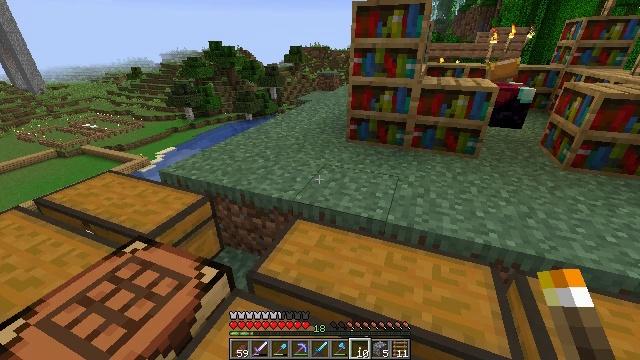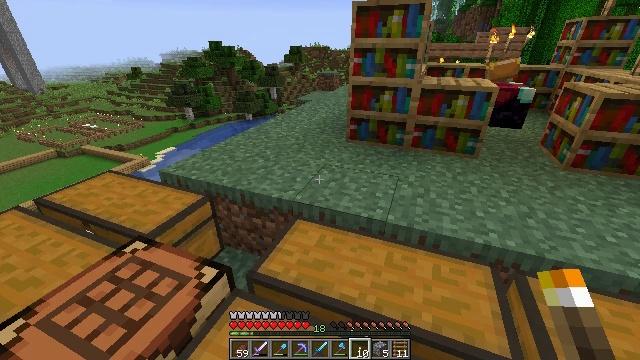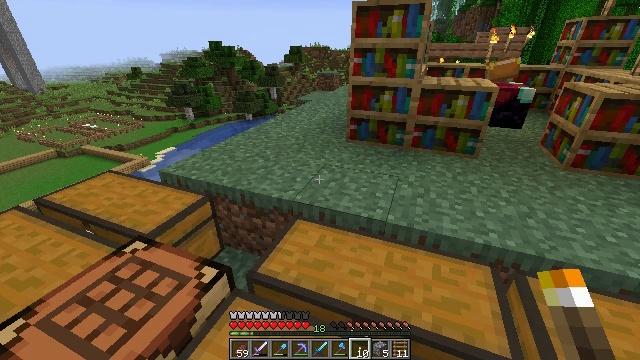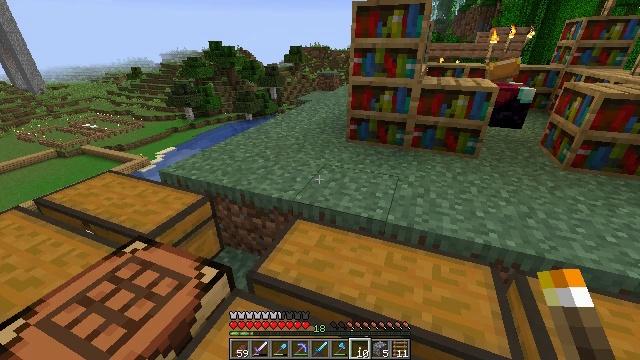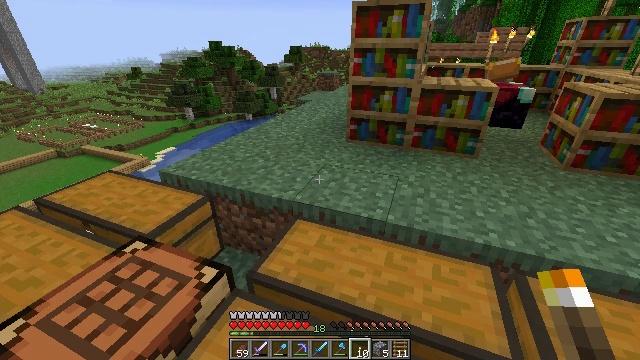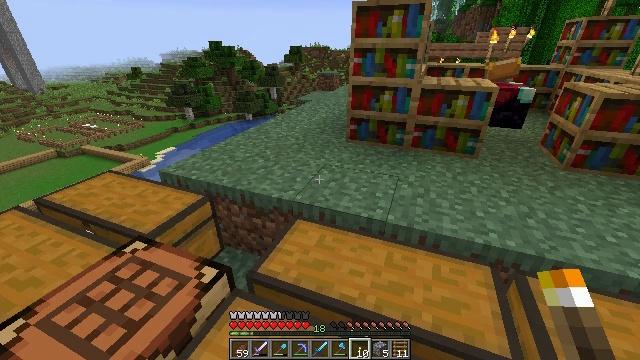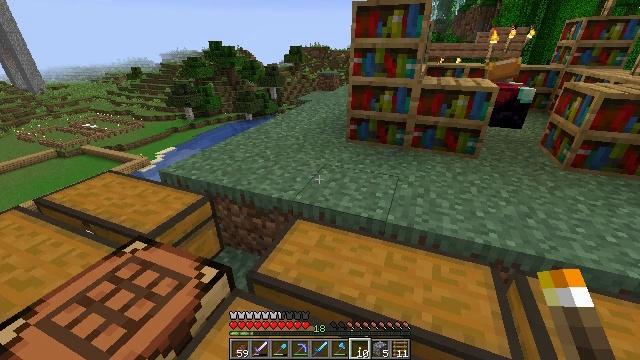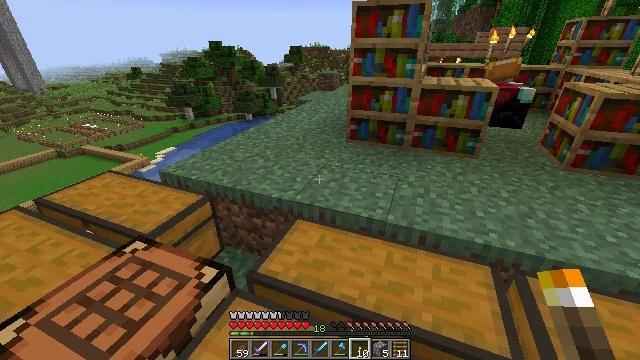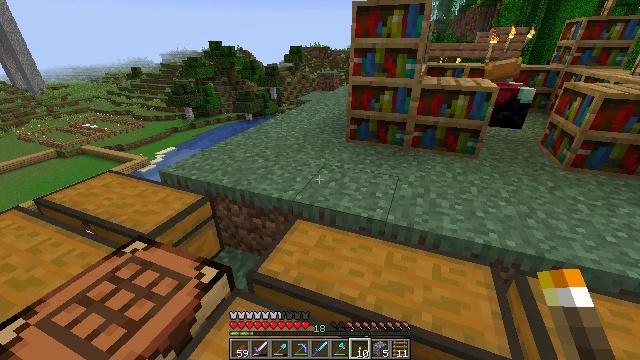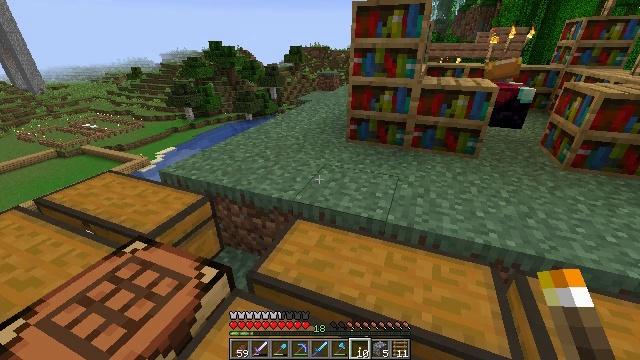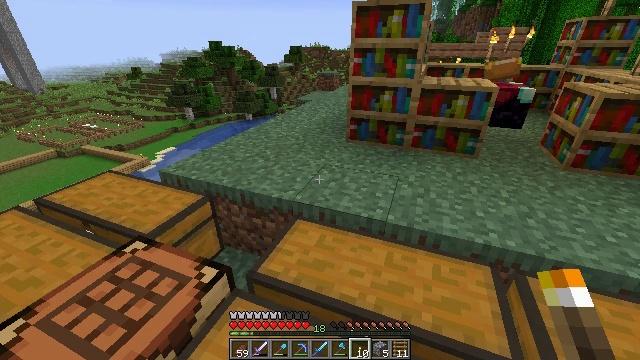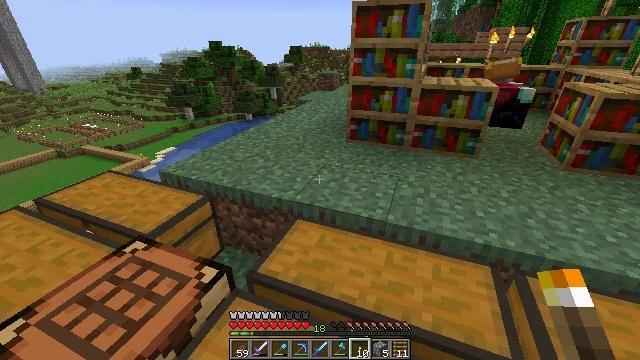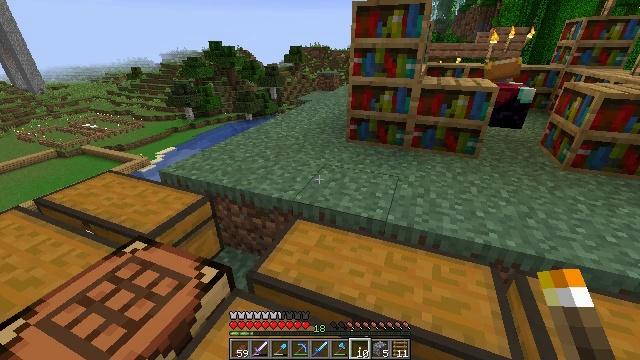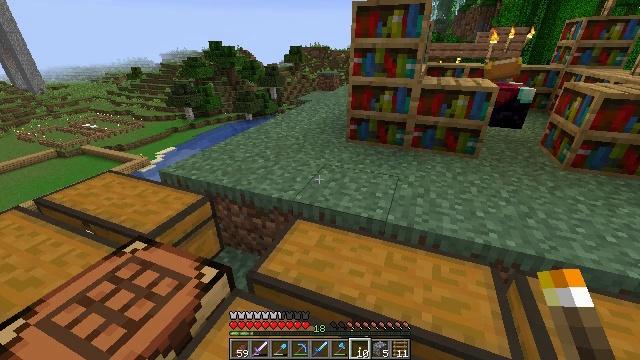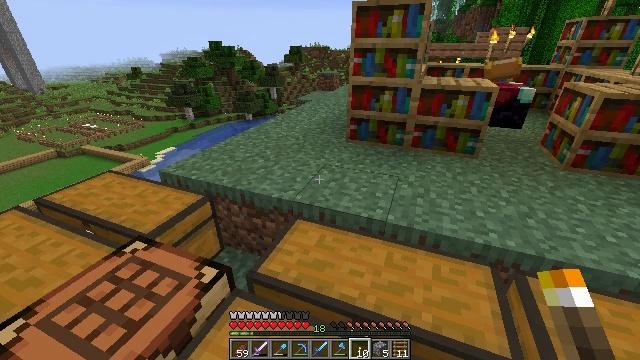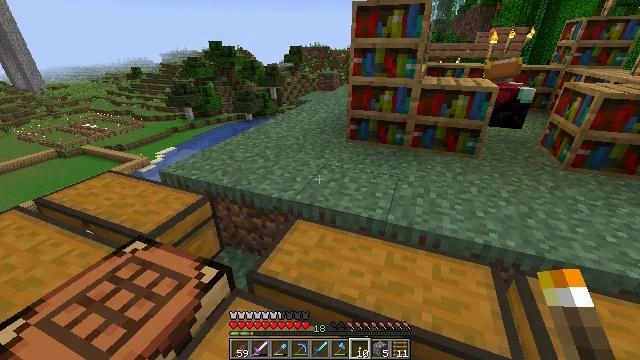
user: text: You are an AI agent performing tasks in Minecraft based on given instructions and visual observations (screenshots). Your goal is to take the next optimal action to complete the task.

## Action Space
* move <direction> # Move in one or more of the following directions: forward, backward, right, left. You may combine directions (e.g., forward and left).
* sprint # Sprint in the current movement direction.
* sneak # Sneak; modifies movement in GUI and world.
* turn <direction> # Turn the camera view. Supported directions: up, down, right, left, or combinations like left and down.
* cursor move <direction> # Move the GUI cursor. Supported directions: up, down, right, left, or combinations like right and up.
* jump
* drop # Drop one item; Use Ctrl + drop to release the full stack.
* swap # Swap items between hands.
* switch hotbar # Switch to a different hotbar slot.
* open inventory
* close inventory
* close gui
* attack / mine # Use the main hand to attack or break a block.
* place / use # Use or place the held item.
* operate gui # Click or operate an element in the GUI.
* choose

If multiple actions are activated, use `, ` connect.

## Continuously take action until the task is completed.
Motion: motion action
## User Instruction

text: Mine the furnace to collect it.
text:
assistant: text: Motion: no_op
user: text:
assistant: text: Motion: no_op
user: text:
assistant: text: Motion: no_op
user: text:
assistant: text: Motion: no_op
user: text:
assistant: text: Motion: no_op
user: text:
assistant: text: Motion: no_op
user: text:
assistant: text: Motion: no_op
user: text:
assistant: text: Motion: no_op
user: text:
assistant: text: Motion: no_op
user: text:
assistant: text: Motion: no_op
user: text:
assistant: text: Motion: no_op
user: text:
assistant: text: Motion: no_op
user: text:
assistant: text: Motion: no_op
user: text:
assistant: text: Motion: no_op
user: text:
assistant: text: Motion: no_op
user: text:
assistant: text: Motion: no_op
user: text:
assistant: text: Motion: no_op
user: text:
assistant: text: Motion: no_op
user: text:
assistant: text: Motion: no_op
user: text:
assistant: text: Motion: no_op
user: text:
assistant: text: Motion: no_op
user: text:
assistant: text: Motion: no_op
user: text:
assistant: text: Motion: no_op
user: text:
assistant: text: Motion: no_op
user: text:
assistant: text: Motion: no_op
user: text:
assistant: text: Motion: no_op
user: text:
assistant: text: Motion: no_op
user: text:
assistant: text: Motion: no_op
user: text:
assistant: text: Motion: no_op
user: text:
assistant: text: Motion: no_op